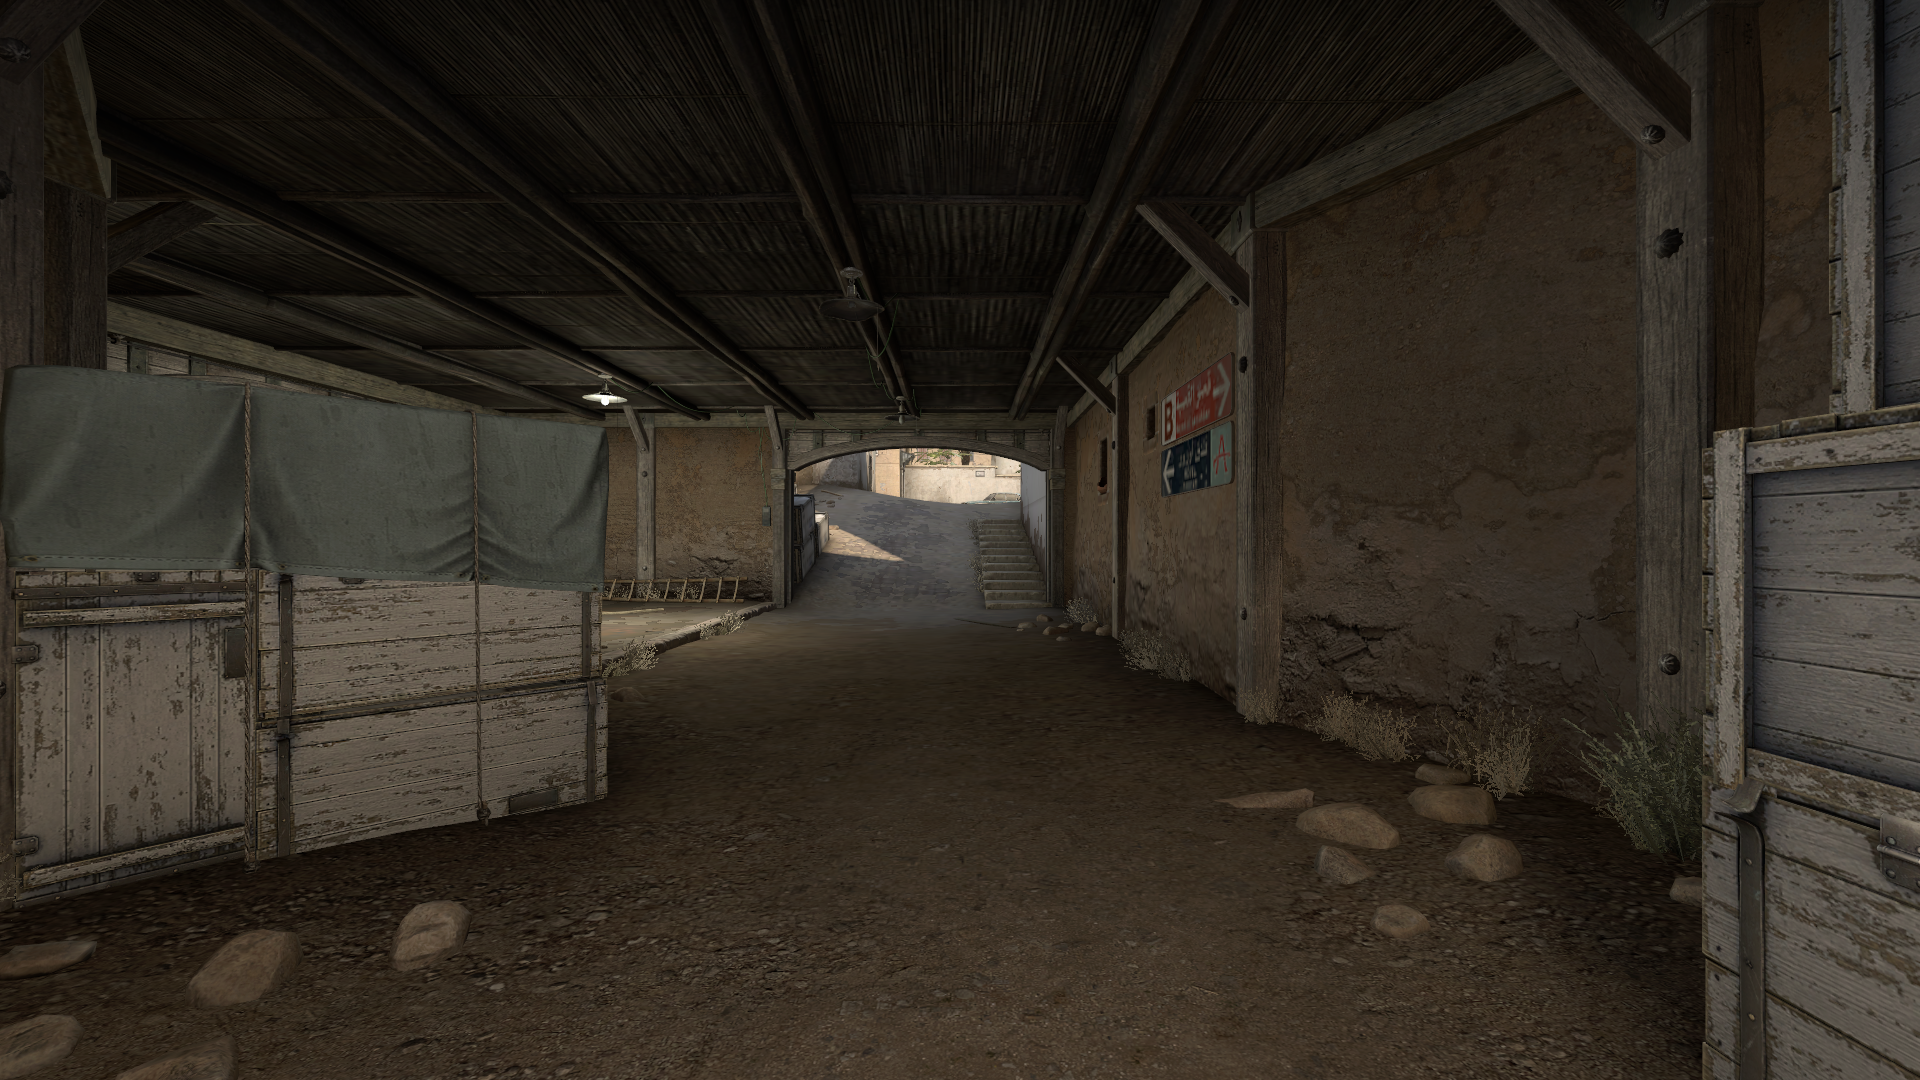
Map: de_dust2